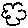
Label: cloud